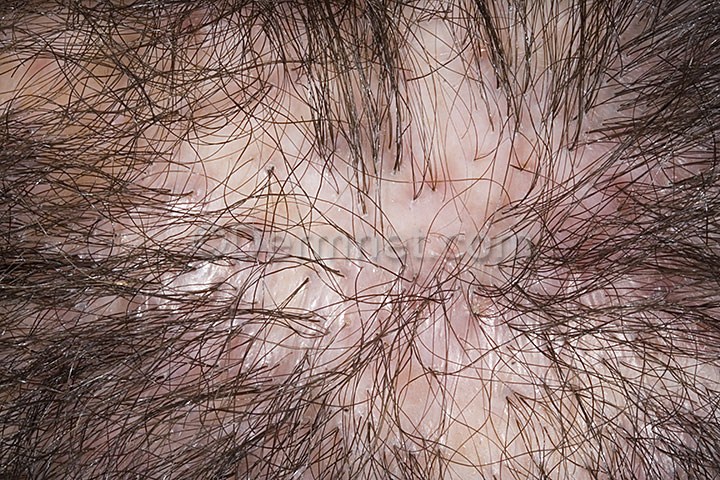
Disease: Hair Loss Photos Alopecia and other Hair Diseases